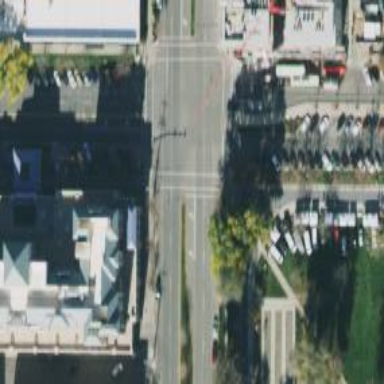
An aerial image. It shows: Crossing with marked lines on the road.